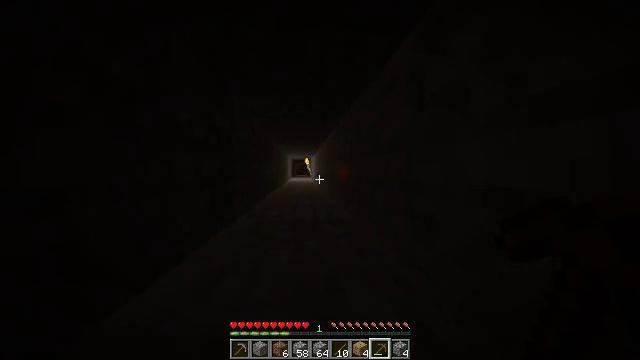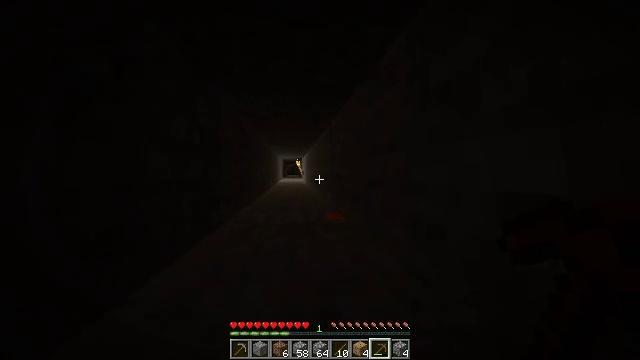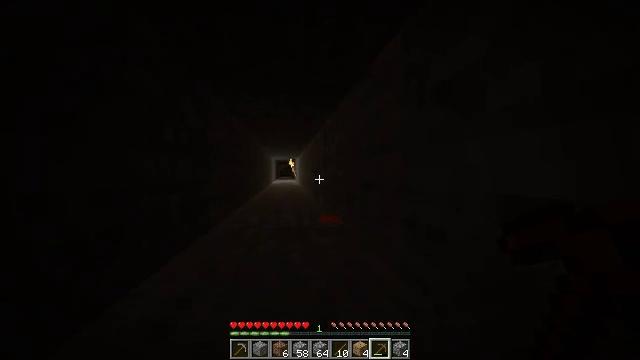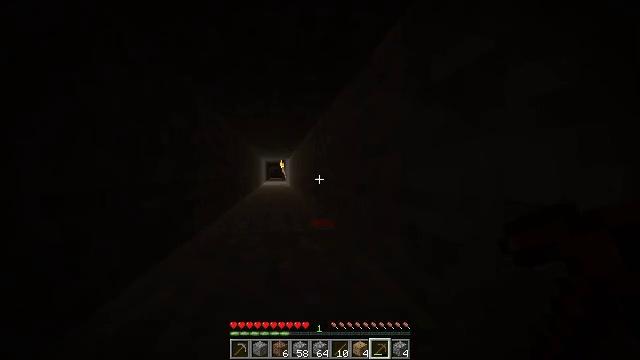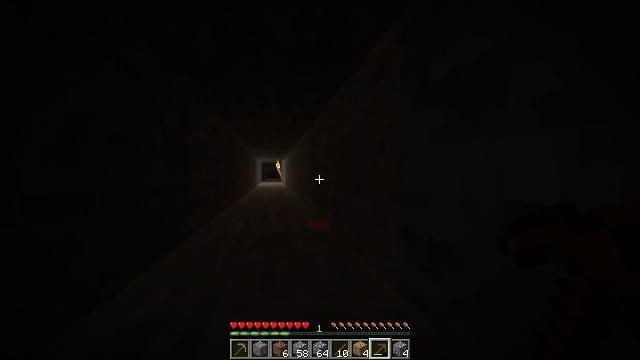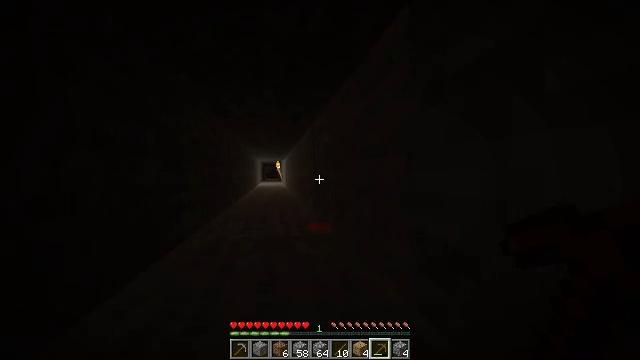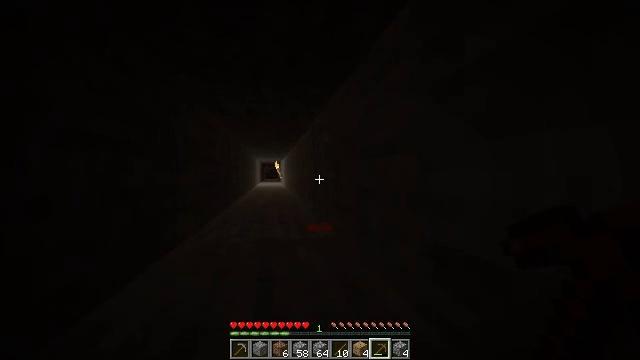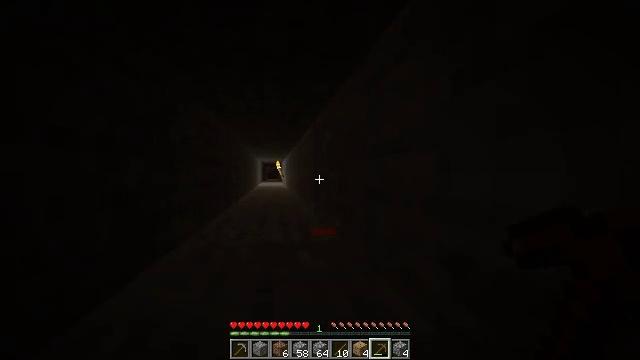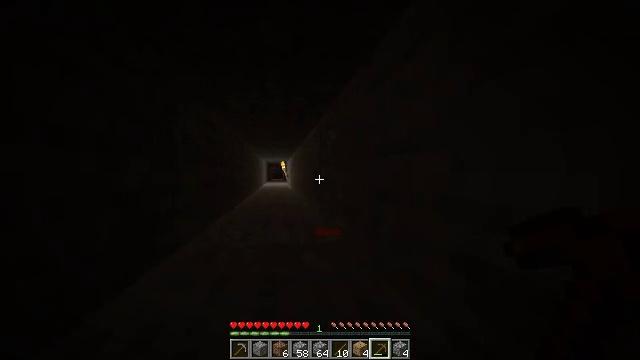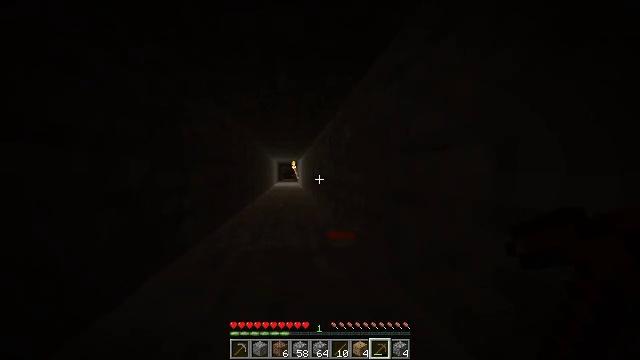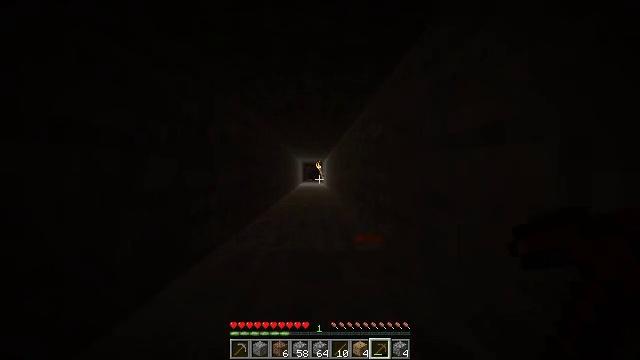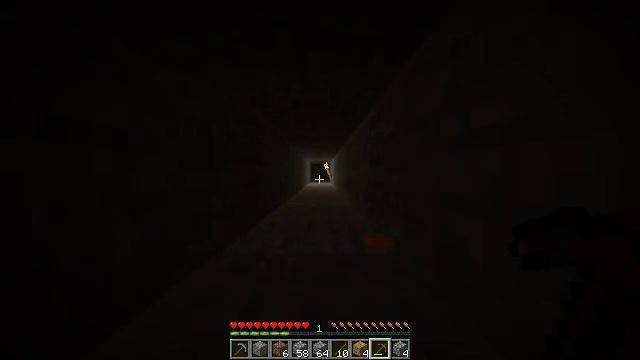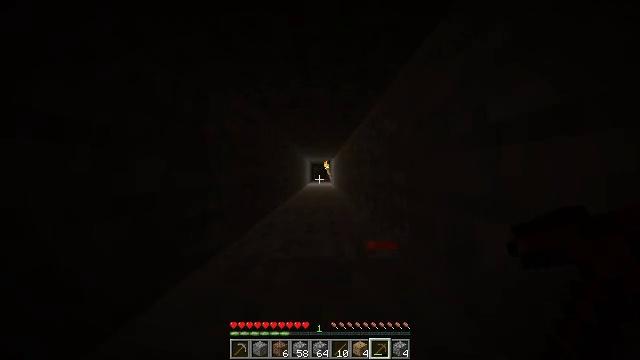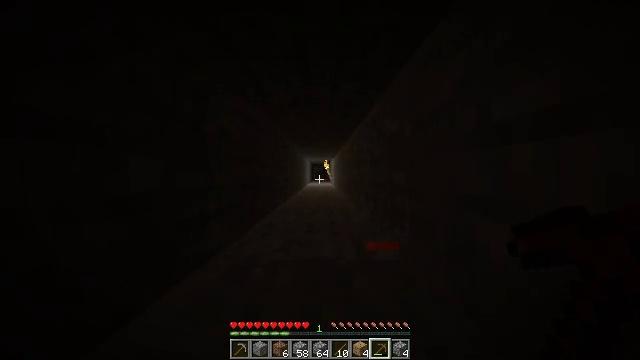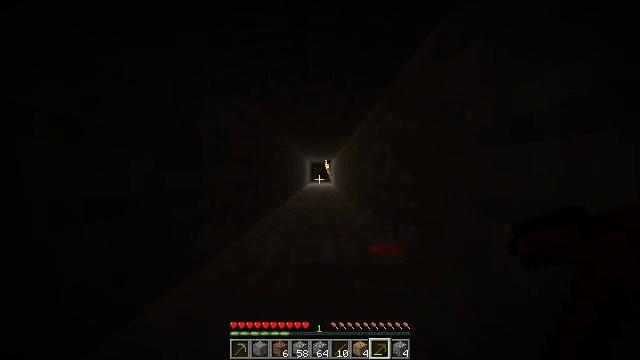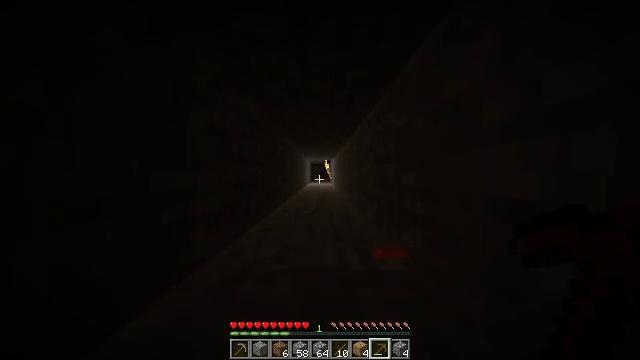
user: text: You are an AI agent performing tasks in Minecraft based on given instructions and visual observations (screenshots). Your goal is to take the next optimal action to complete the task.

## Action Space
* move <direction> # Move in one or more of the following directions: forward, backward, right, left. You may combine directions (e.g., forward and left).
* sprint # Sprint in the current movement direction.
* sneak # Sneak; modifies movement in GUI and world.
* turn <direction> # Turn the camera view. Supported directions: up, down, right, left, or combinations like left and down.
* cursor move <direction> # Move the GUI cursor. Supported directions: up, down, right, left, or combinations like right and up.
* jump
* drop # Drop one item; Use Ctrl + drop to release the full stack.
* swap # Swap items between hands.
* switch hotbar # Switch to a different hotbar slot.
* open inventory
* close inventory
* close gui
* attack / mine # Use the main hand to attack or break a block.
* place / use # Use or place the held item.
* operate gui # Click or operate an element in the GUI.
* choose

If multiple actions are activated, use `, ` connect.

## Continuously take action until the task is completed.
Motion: motion action
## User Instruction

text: Gather the wall torch from the wall.
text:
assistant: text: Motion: move forward, turn right
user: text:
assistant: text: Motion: move forward, turn right
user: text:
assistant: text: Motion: move forward, turn right
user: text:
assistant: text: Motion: move forward
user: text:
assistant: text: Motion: move forward
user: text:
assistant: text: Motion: move forward
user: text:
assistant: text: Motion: move forward
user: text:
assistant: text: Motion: move forward, turn left
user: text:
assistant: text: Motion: move forward, turn left
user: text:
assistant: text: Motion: move forward, turn left
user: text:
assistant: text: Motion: move forward, turn left
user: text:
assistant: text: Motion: move forward
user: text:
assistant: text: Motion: move forward
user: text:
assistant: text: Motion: move forward
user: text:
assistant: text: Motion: move forward
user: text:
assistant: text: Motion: move forward
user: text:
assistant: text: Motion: move forward
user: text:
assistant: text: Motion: move forward
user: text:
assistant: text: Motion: move forward
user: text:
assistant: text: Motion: move forward
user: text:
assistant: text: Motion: move forward
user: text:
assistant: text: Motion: move forward
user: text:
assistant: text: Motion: move forward
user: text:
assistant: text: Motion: move forward
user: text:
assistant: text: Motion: move forward
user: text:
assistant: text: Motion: move forward
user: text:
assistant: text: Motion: move forward
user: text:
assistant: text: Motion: move forward
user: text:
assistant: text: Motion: move forward
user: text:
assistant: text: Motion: move forward